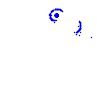
Particle: pion